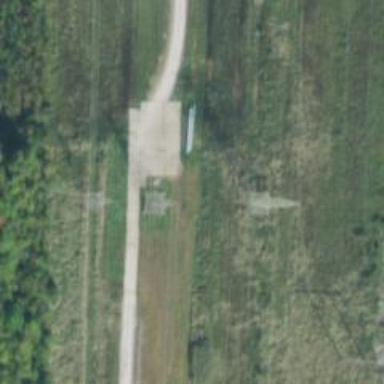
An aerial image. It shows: Lattice structure tower used for power transmission.